Aerial crown-view tile of a tropical tree (Barro Colorado Island, Panama), acquired 20250217:
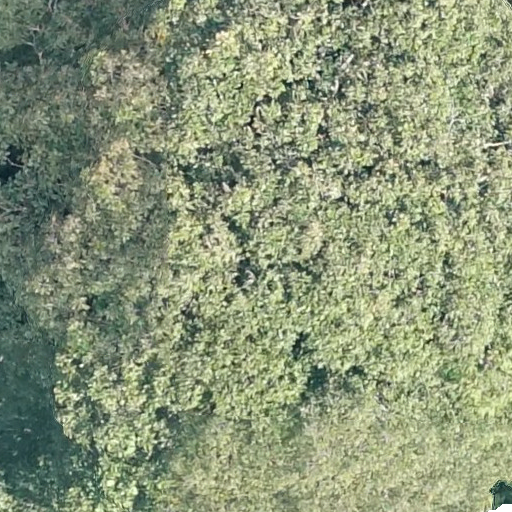
Species: Dipteryx oleifera
GBIF accepted scientific name: Dipteryx oleifera
Crown area: 735.502 m²